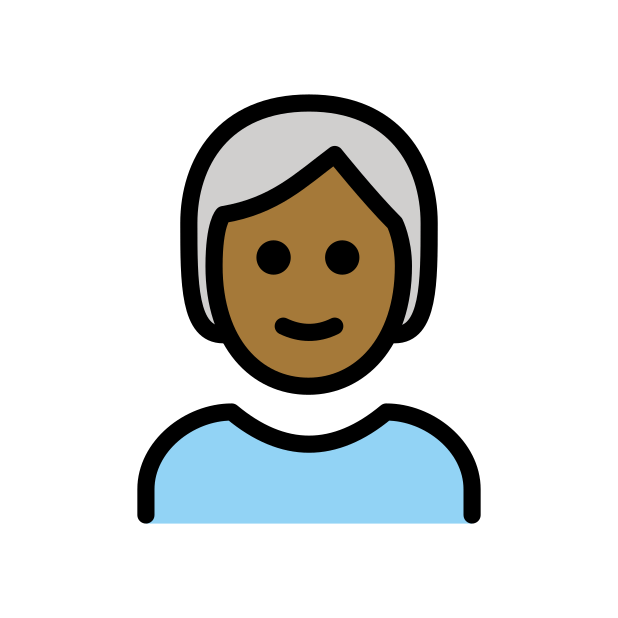
person: medium-dark skin tone, white hair